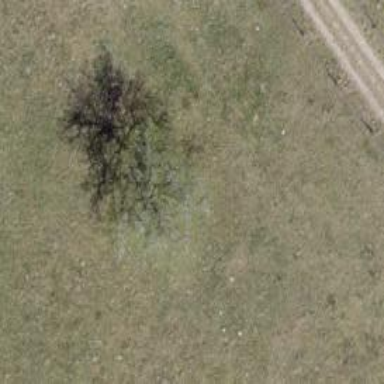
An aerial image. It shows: Single tag "natural: tree."